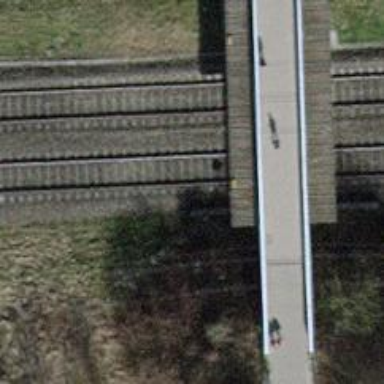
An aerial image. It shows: Single-track railway with electrified contact lines on embankment.